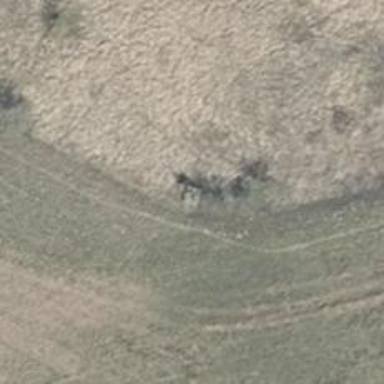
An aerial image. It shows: Hunting stand.